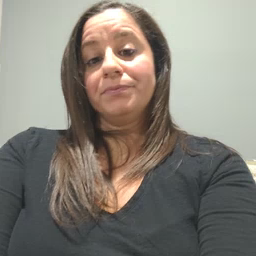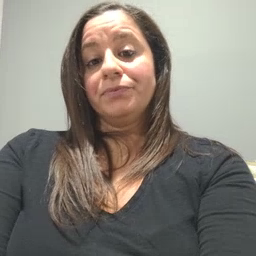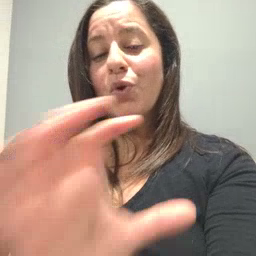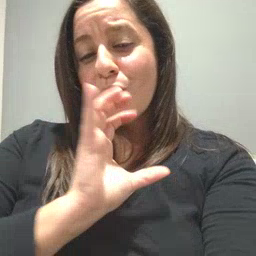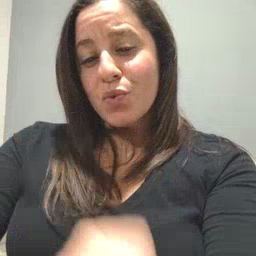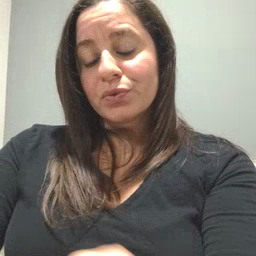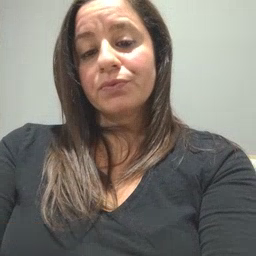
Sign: old